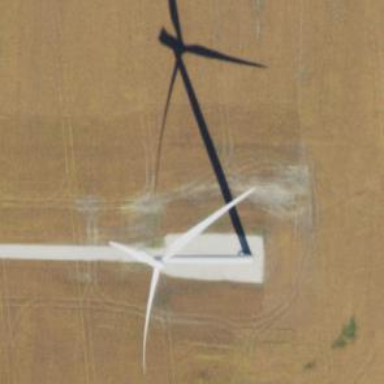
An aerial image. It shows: Wind generator powered by wind turbine.